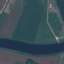
Land use / land cover: River